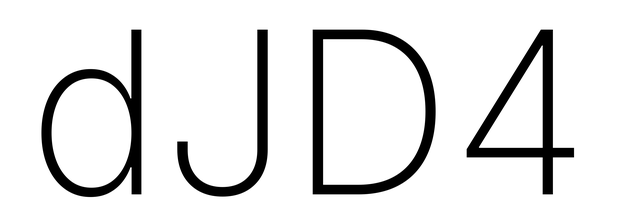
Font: Inter_ExtraLight